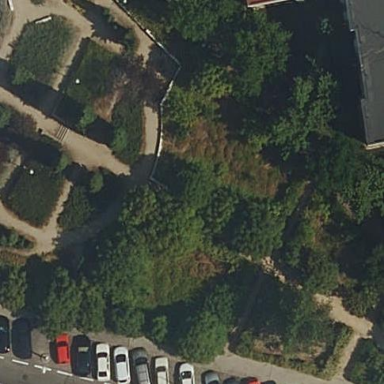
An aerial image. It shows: Garden with kerb barrier.